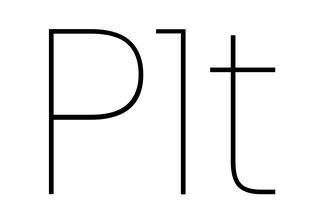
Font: Poppins-Thin